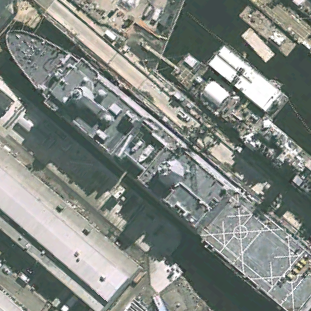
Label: San_Antonio-class_transport_dock